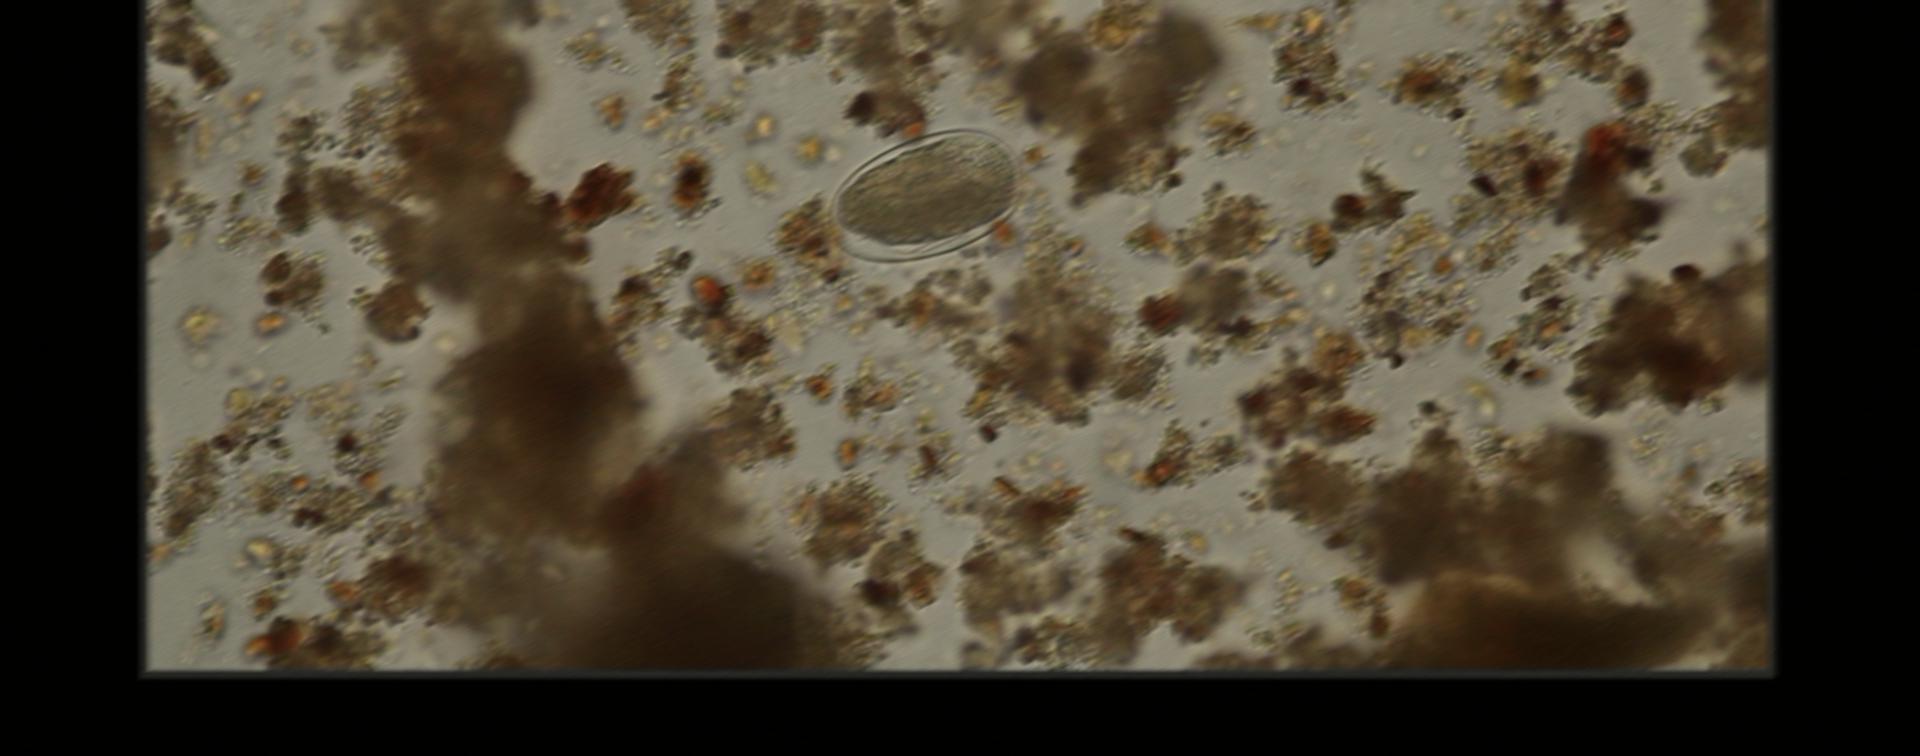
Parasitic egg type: Hookworm egg